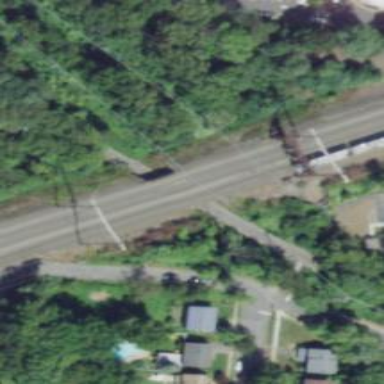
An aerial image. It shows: Railway track with contact line for electrification.